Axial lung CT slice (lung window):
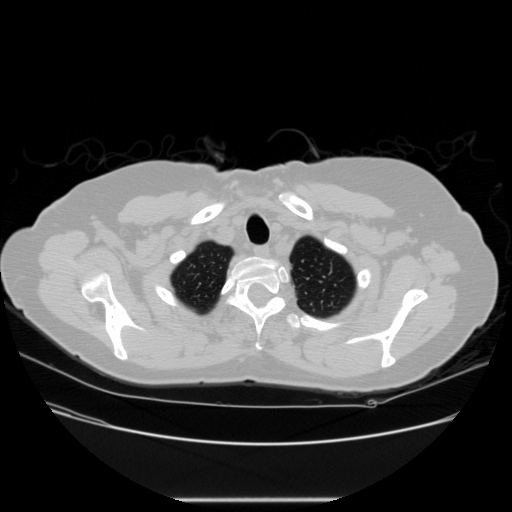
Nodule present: no